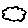
Label: cloud